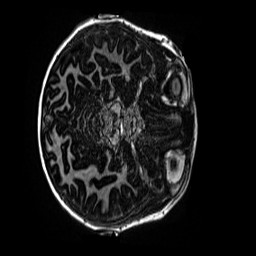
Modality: MP2RAGE
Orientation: axial
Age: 9
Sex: female
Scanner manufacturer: siemens
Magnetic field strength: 3 T
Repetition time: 4 s
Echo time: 0.00299 s